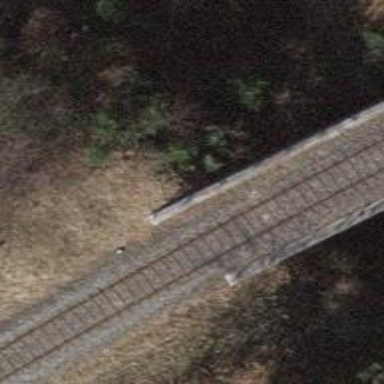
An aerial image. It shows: Preserved railway bridge with single electrified track and contact line.